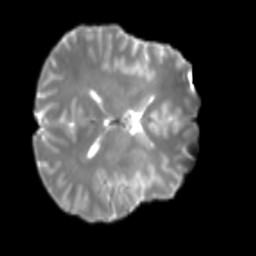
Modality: T2w
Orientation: axial
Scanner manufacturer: siemens
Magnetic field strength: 3 T
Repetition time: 4 s
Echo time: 0.0594 s